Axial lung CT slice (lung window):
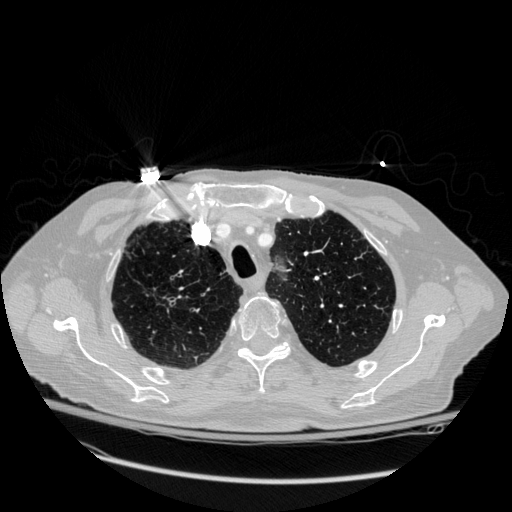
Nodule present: no